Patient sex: M
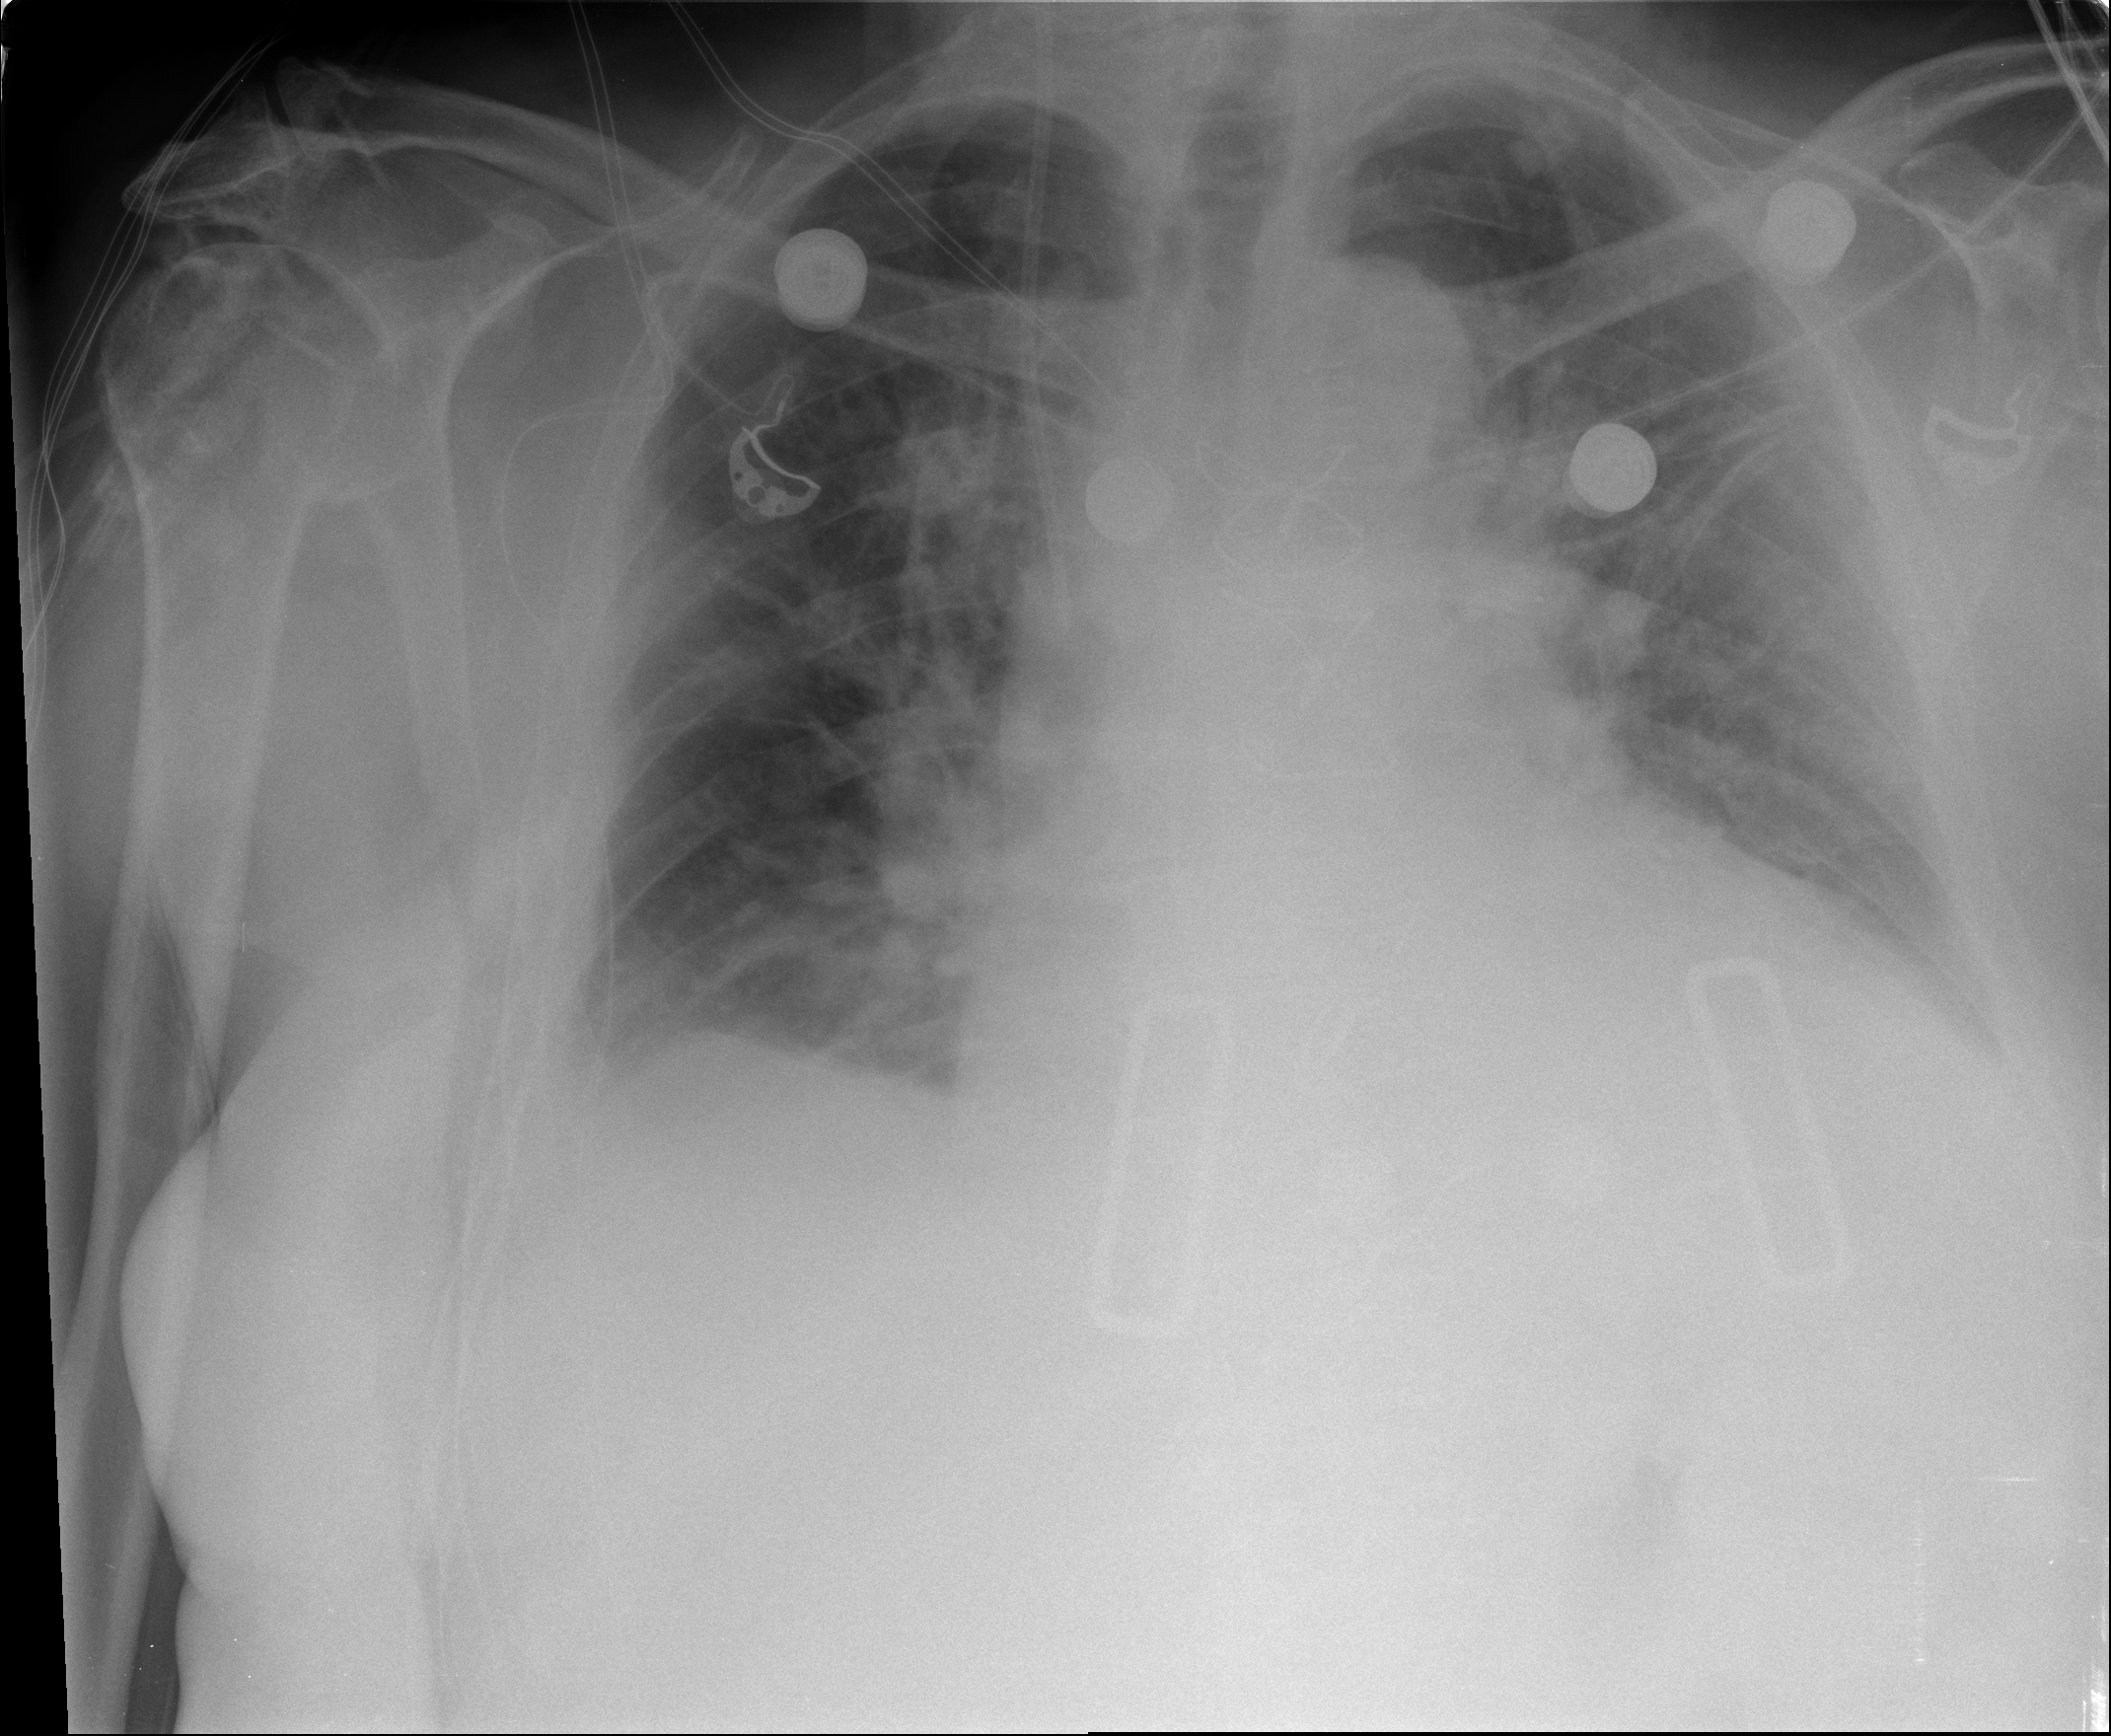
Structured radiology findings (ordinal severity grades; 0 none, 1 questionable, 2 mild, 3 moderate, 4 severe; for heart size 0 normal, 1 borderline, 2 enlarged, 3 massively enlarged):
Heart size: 2
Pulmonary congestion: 3
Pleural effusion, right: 2
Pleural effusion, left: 2
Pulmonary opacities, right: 1
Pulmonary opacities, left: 1
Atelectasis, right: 1
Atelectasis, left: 1